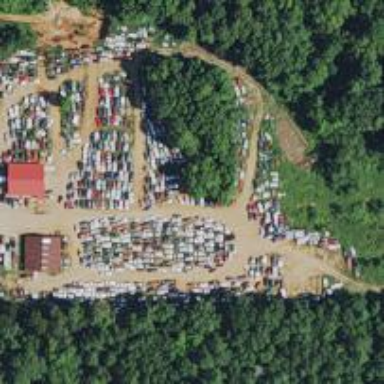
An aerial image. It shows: Scrap yard located in industrial area.